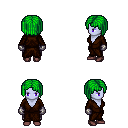
a pixel art fantasy rpg character, female body template, dark elf, purple skin, brown robe, metal pants, green pageboy hairstyle, metal gloves, maroon shoes, four views (front, back, left, right), 2x2 character sprite sheet, small pixel art, hard edges, no anti-aliasing